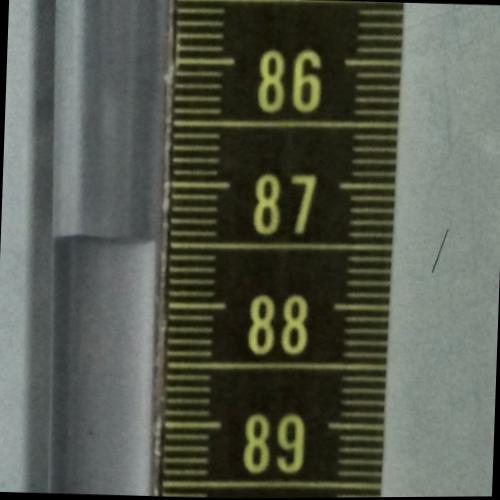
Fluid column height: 87.5 cm